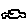
Label: car